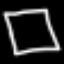
Label: square